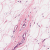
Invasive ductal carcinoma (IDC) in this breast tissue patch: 0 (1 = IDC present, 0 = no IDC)